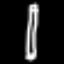
Label: pencil